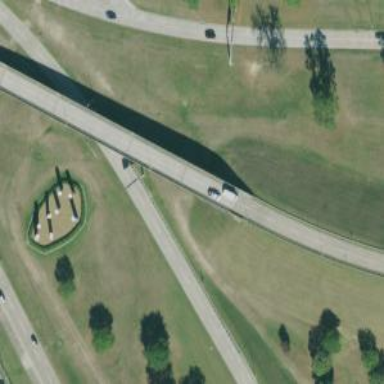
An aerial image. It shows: Bridge along trunk link highway.